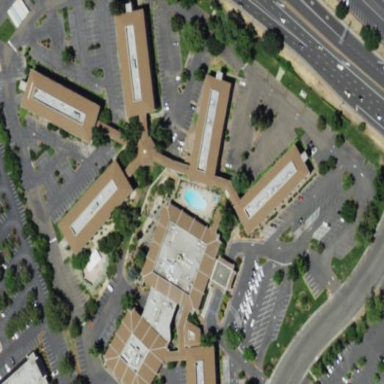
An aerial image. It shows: Hotel building.